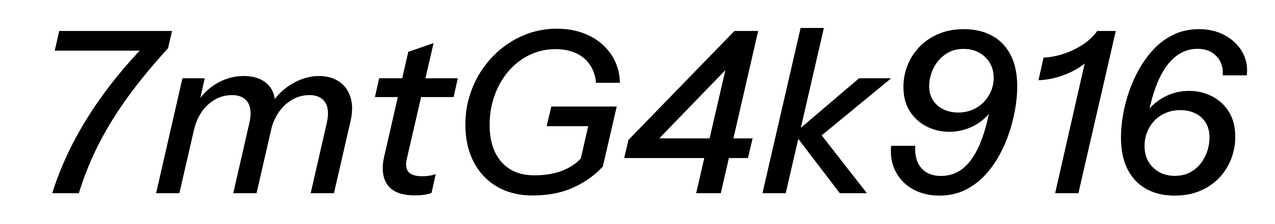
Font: InstrumentSans-Italic_Medium_Italic